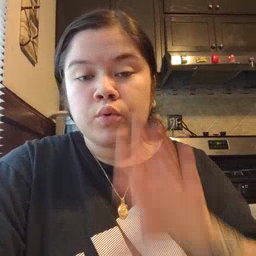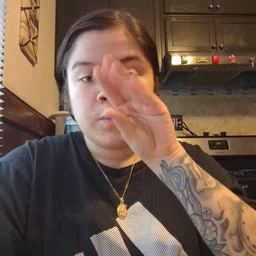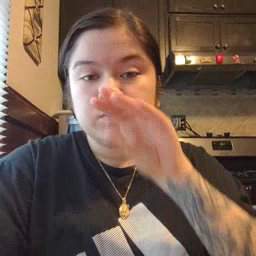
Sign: goose